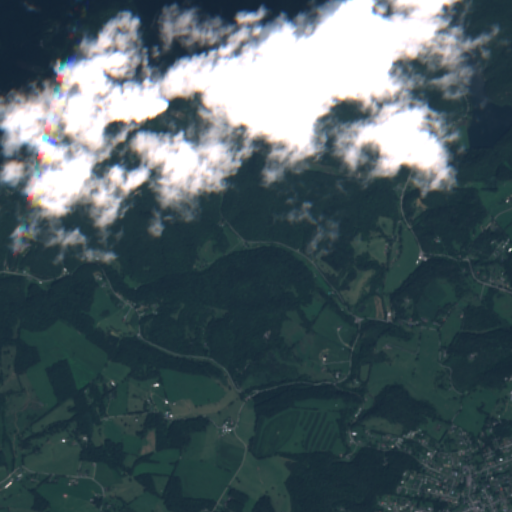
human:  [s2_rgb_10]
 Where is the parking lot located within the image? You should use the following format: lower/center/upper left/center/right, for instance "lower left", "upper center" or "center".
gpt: The parking lot is located in the upper right of the image.
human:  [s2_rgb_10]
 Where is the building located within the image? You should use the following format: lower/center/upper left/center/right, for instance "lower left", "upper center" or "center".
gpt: The building is located in the upper right of the image.
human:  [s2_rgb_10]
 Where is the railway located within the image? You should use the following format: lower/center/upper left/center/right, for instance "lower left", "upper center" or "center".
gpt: The railway is located in the lower right of the image.
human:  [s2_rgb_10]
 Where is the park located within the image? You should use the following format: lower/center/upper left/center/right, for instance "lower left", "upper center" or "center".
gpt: There is no park in the image.